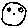
Label: smiley face